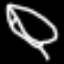
Label: leaf